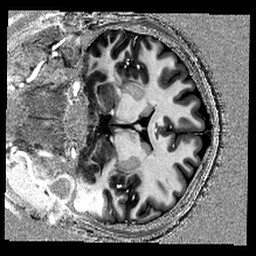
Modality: UNIT1
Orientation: coronal
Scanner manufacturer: siemens
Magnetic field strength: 6.98 T
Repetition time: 5 s
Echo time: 0.00251 s